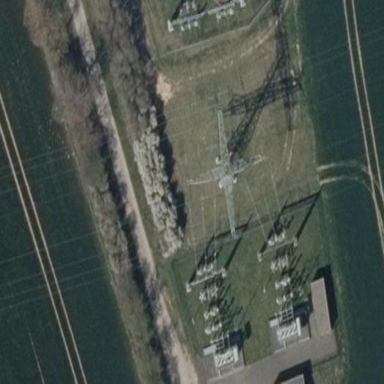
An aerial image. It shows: Metal fence surrounds the power substation.